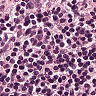
Metastatic tissue present: no